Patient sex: M
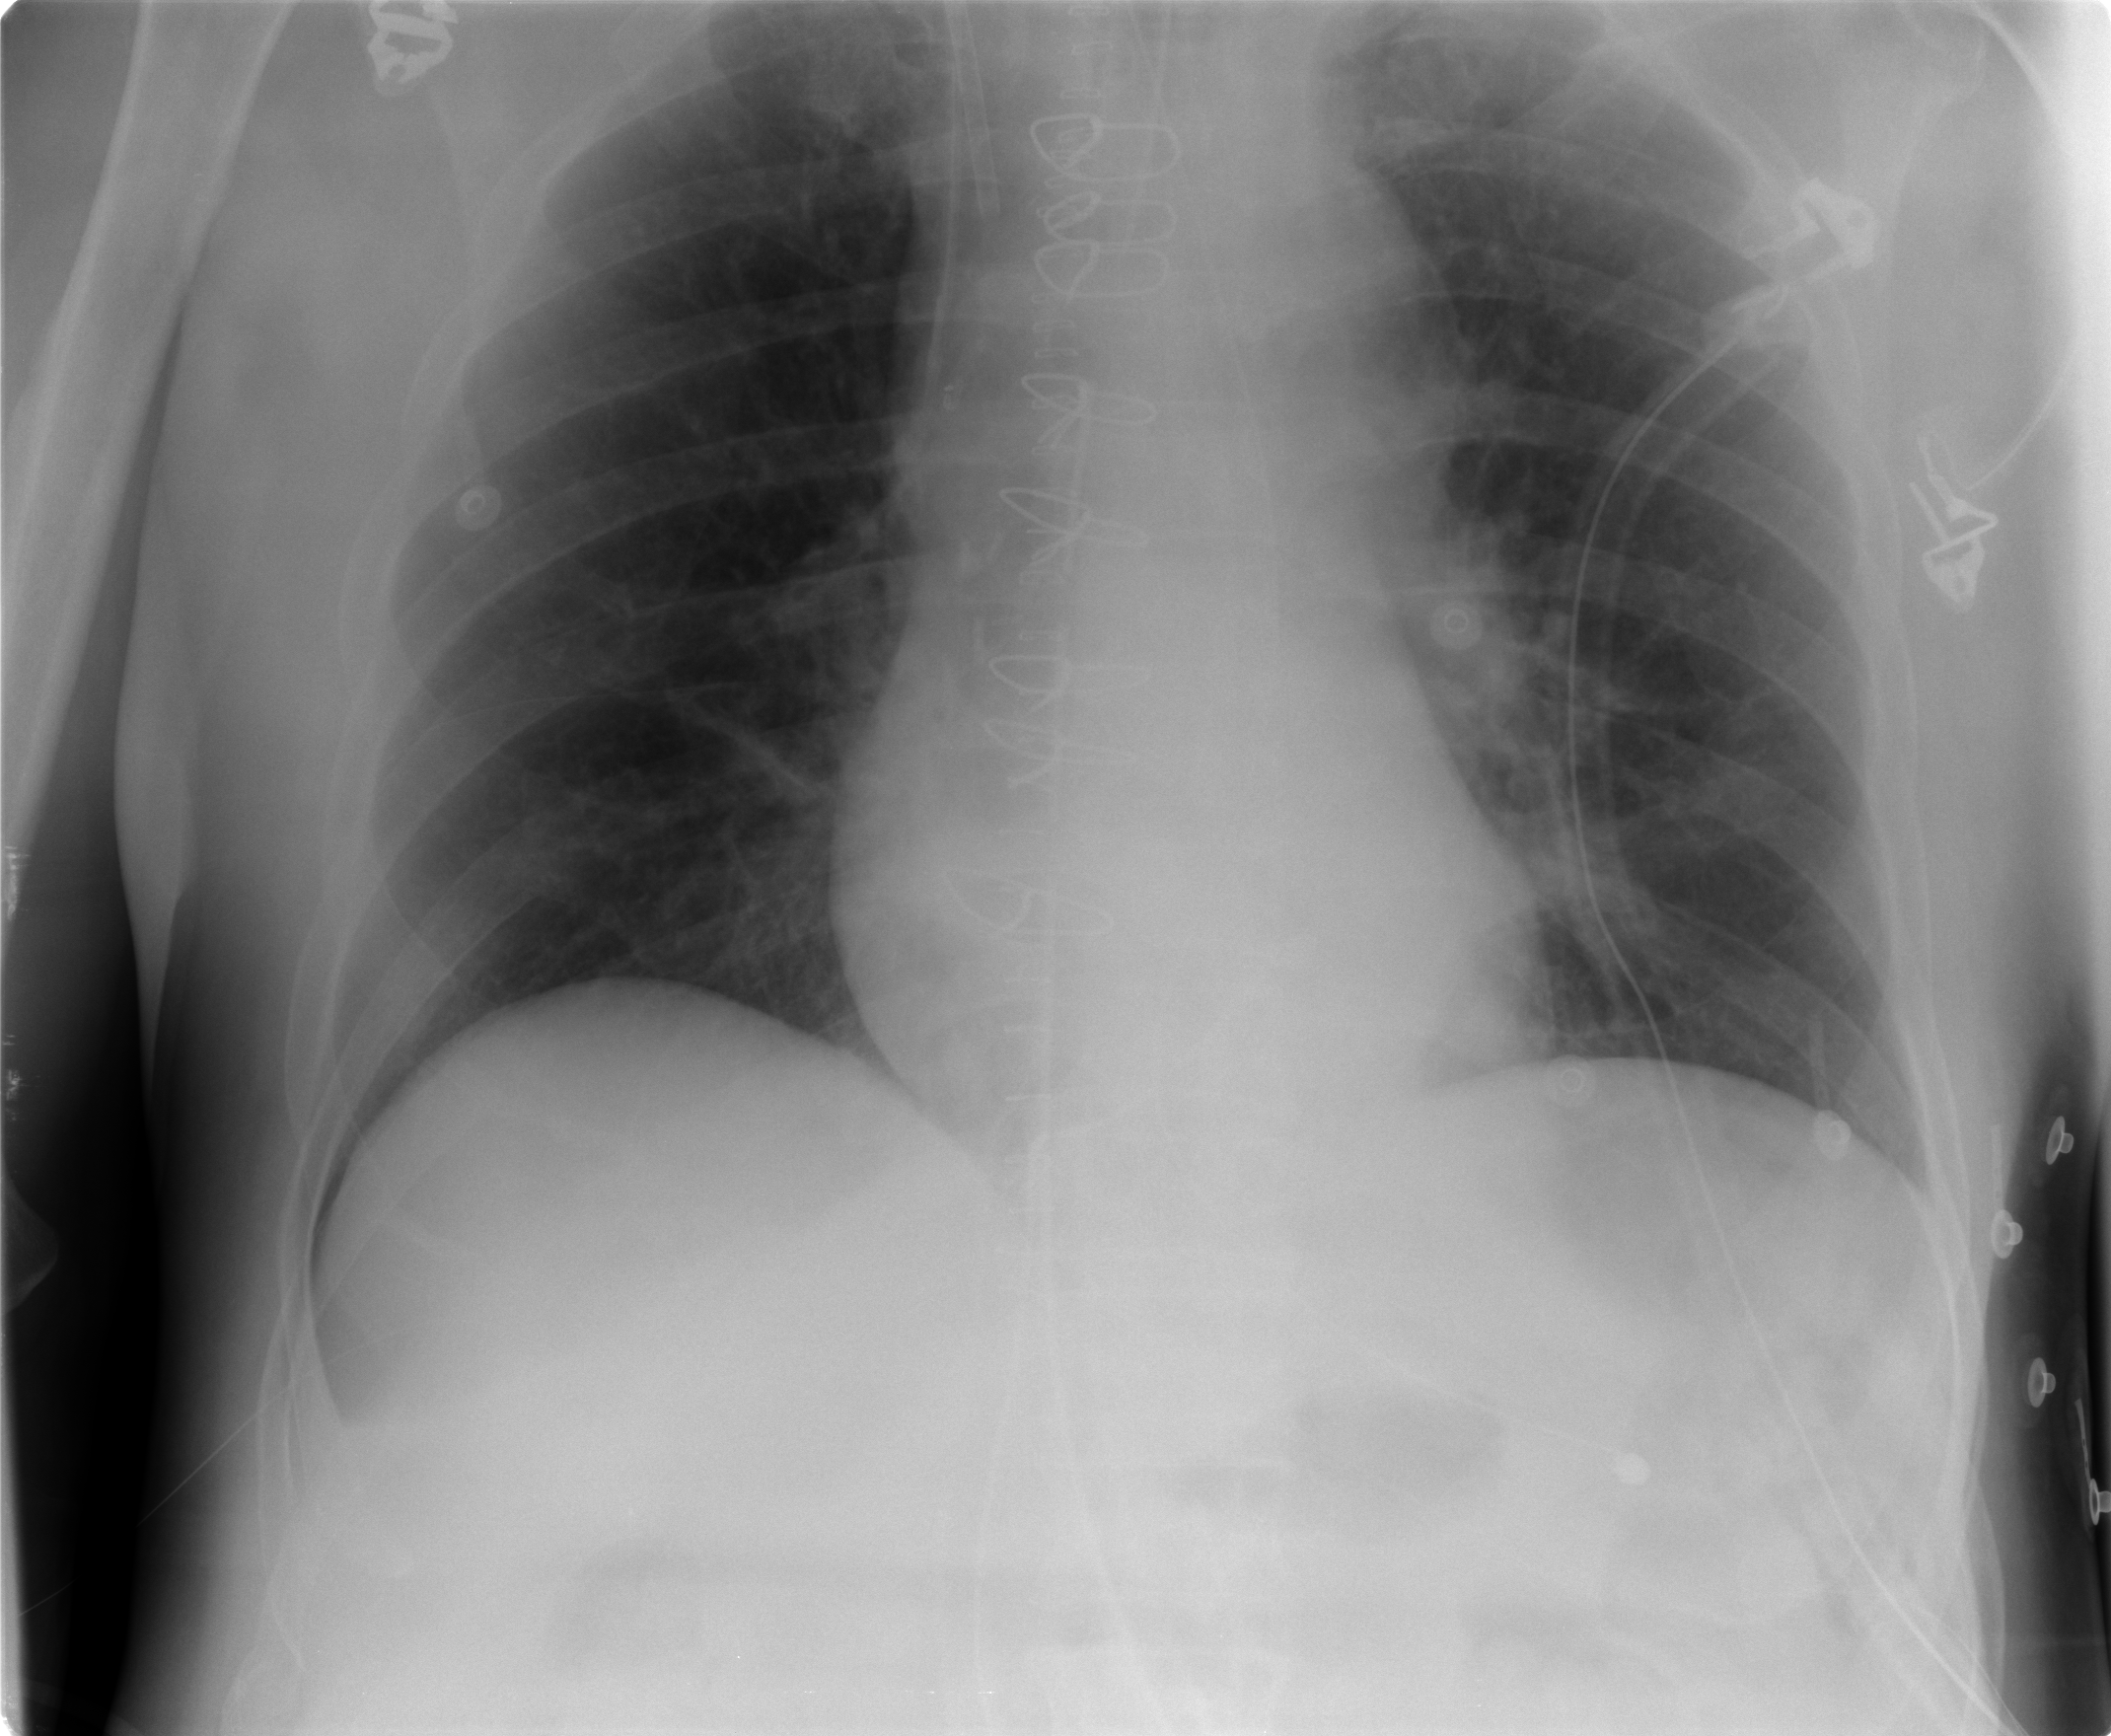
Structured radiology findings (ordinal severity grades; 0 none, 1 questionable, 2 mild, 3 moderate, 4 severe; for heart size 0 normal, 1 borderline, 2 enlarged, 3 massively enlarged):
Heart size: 0
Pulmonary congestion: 2
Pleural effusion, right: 0
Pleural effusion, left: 0
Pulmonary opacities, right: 0
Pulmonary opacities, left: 0
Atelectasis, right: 0
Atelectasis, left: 0